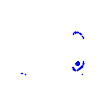
Particle: electron